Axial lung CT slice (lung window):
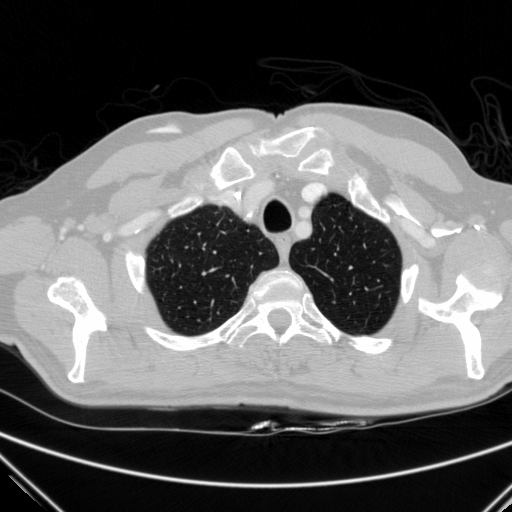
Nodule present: no